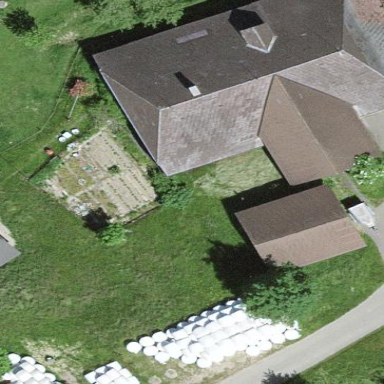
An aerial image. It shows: Farm building.